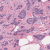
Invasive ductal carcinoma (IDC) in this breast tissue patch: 1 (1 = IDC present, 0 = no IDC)